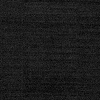
Atmospheric dust classification: dusty